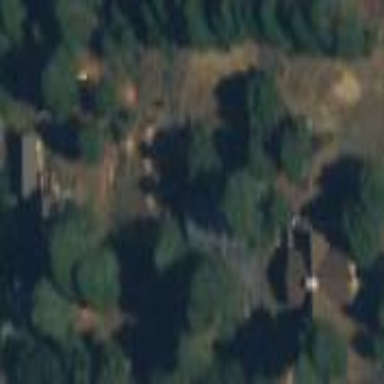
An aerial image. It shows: Woodland with evergreen needle-leaved trees.